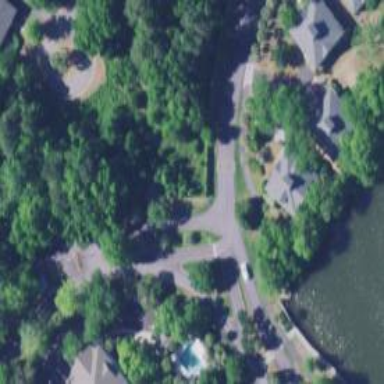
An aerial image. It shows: Residential road.